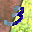
Label: 3